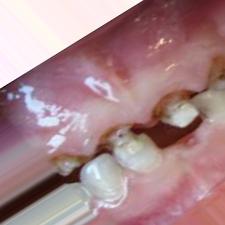
Condition: Caries